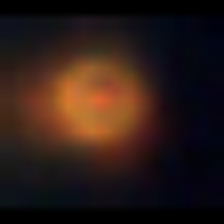
Taxon: NanoPlankton
Group: Other